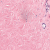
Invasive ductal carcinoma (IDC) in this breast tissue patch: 0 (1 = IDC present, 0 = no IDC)